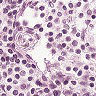
Metastatic tissue present: no